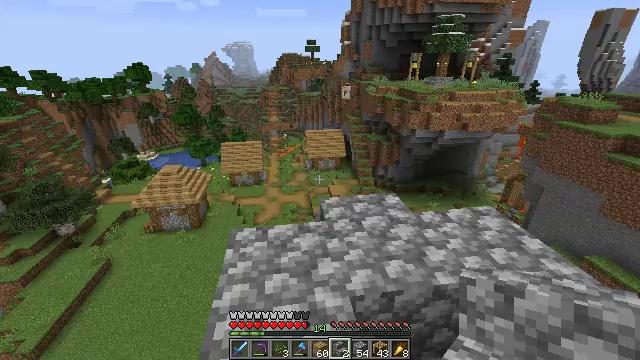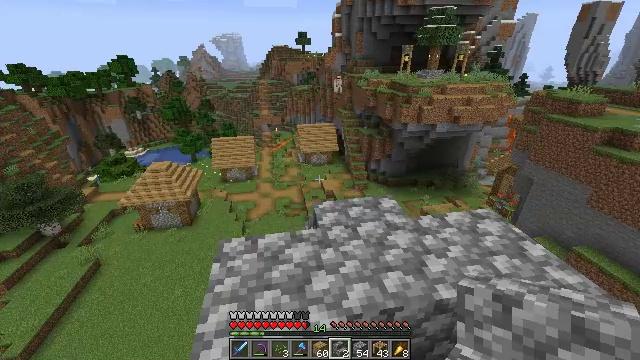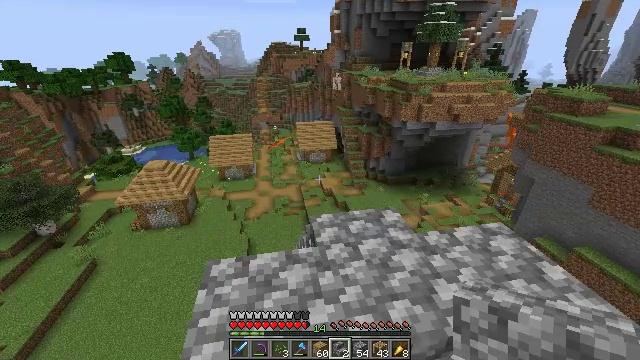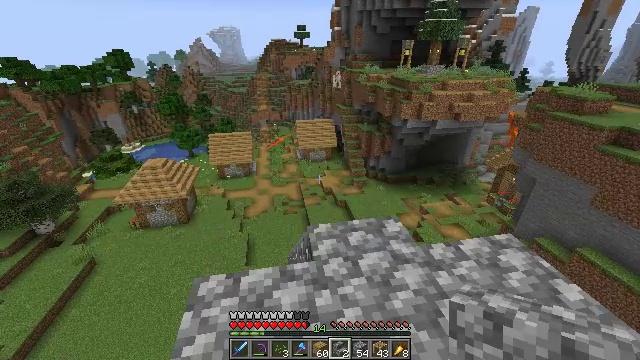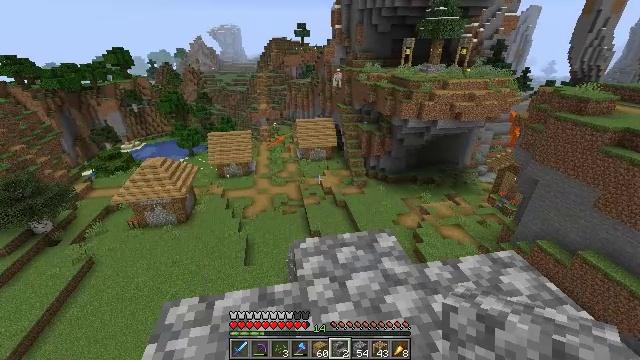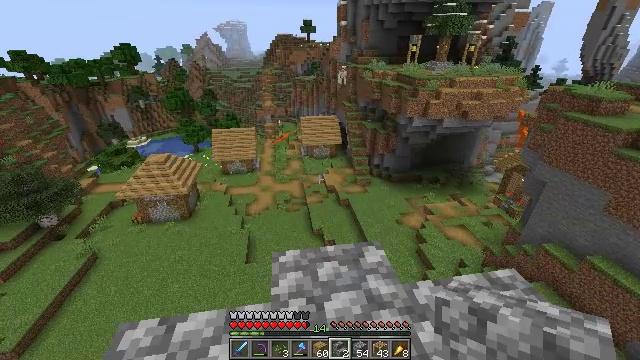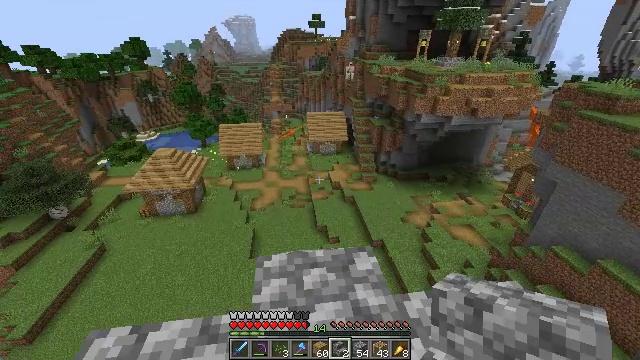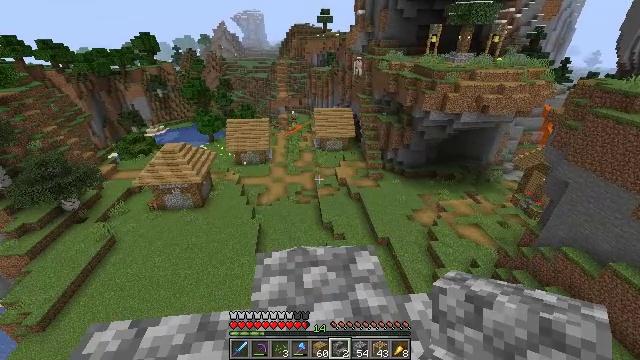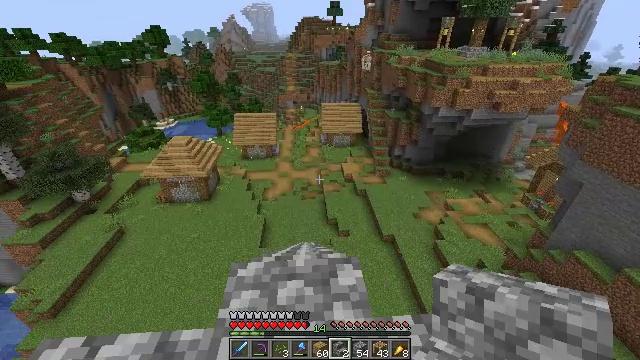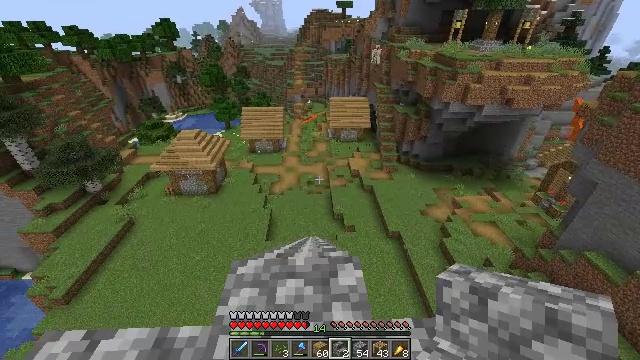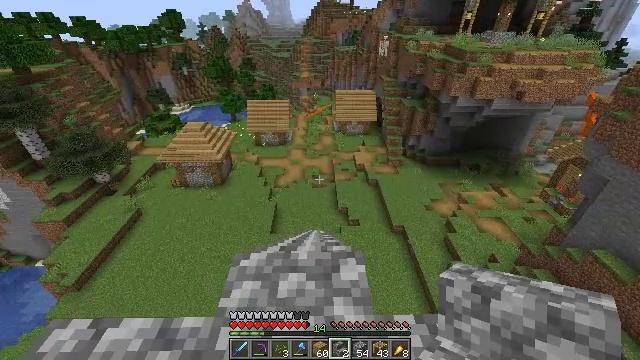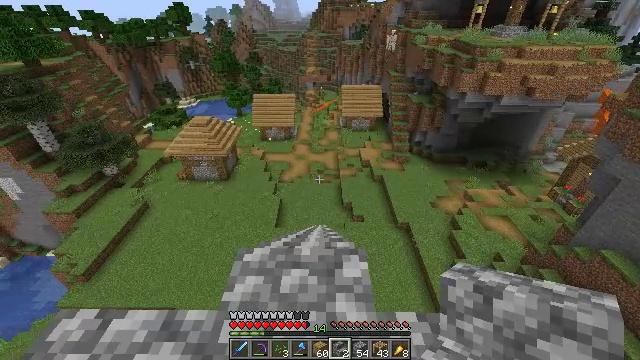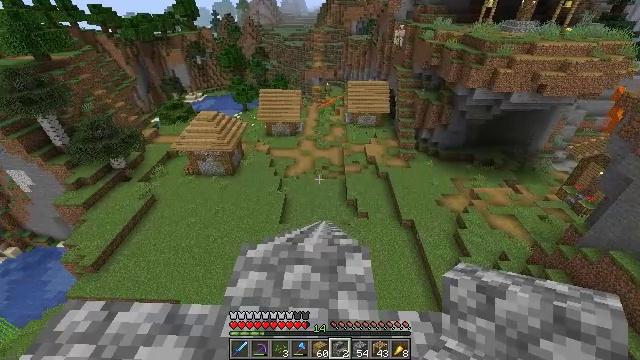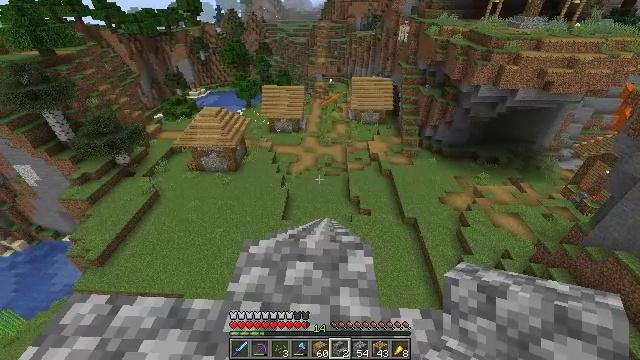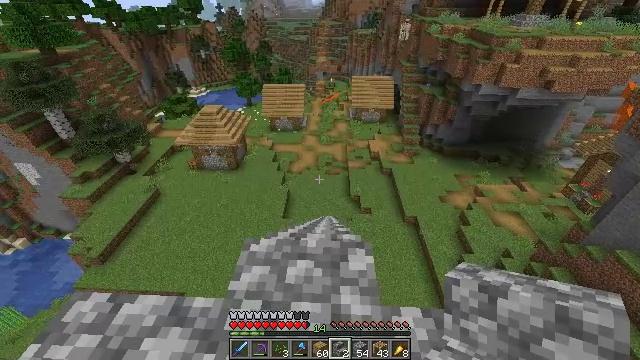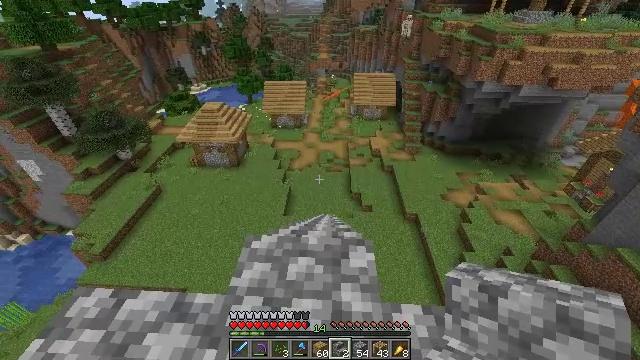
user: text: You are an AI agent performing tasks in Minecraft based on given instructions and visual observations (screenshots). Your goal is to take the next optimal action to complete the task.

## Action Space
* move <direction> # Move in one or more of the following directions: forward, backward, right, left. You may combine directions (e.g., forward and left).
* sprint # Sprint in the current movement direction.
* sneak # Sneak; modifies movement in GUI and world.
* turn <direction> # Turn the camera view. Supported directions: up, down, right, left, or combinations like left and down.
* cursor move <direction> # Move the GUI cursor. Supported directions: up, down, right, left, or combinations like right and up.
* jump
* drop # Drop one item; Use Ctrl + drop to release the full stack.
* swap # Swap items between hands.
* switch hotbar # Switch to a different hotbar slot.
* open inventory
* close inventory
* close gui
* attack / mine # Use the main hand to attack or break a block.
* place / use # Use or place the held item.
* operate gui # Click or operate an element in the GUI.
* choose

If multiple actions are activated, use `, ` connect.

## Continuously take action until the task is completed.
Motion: motion action
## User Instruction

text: Break the scaffolding for reuse.
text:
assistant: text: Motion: move forward, turn right and down
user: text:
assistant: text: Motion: move forward
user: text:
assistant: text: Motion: move forward and move right
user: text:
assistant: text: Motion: move forward and move right
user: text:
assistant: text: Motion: move forward and move right, turn left
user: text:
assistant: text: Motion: move forward and move right, turn left and down
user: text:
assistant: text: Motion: move forward and move right, turn left
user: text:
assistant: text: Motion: turn left and down
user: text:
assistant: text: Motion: turn left and down
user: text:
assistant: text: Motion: turn left and down
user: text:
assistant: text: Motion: turn left and down
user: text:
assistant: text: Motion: turn left
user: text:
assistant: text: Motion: no_op
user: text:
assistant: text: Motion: no_op
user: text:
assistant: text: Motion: no_op
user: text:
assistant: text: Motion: move forward, turn left and down
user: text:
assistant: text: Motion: move forward, turn left and down
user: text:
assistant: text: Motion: move forward, turn down
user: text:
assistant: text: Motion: move forward, turn down
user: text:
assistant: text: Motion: move forward, turn right and down
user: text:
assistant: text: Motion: move forward, turn right and down
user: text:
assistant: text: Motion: move forward, turn down
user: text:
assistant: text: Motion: move forward, turn down
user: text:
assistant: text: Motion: move forward
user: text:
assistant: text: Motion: move forward
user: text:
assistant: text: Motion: move forward, turn right
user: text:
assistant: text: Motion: move forward
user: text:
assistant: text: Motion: move forward
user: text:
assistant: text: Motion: move forward, sprint
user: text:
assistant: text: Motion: move forward, sprint